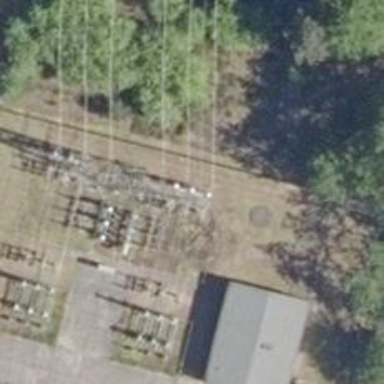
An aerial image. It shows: Switch for power supply.